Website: crate-barrel
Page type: account-selection
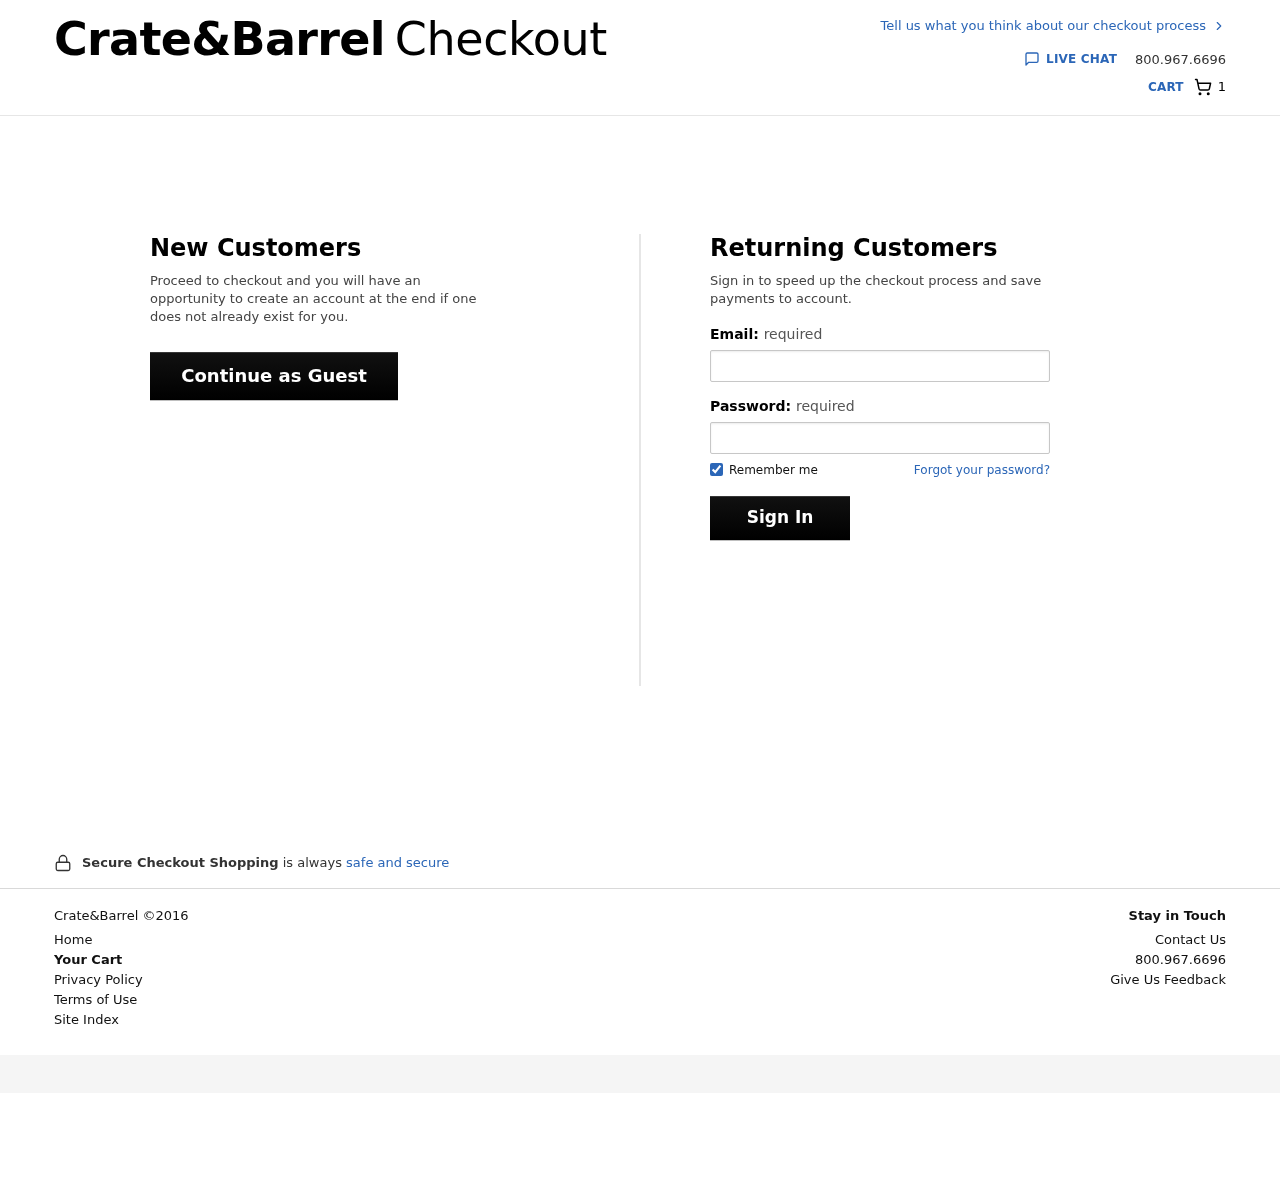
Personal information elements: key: PII_EMAIL
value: nicole_diaz@yahoo.com
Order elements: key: ORDER_NUM_ITEMS
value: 1